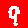
Digit: 9